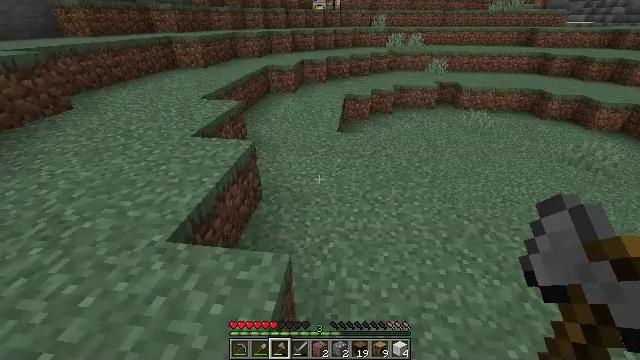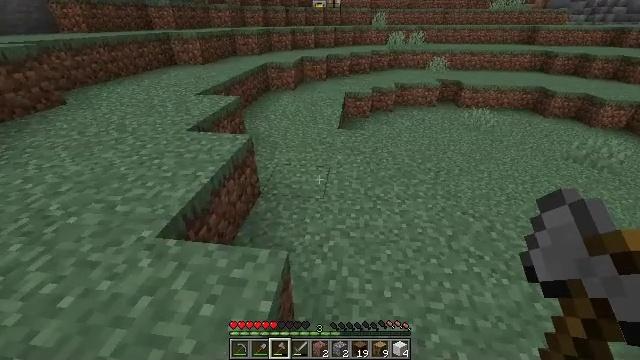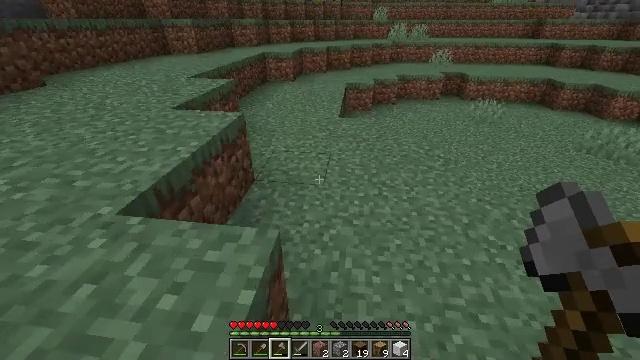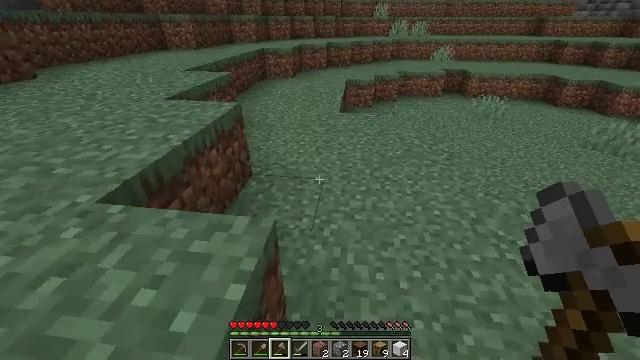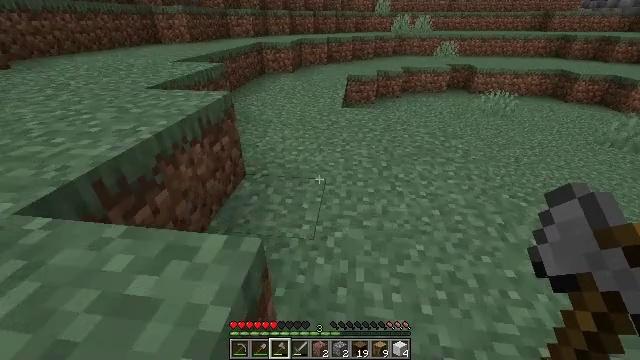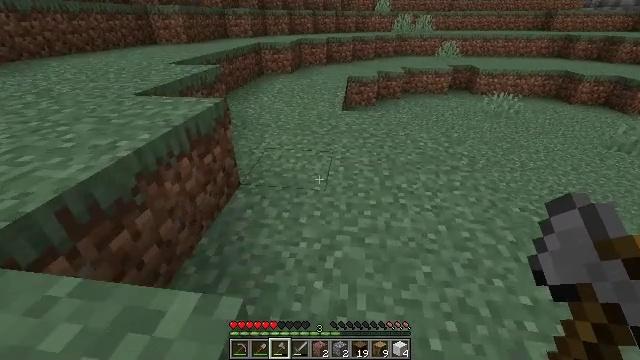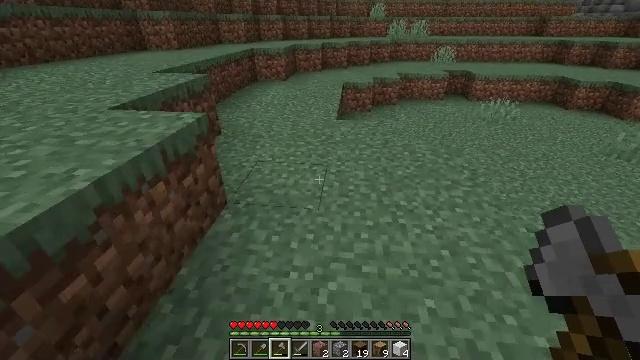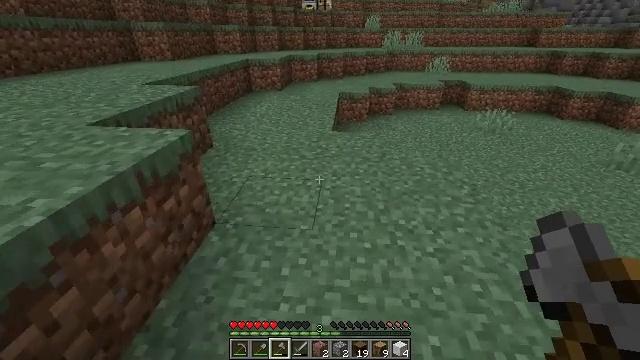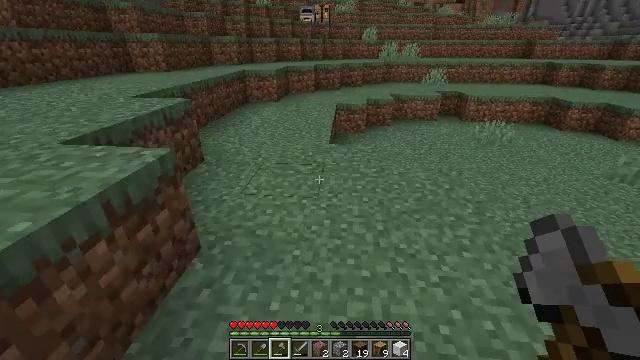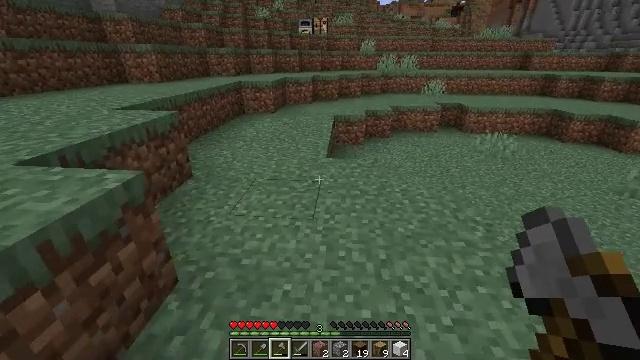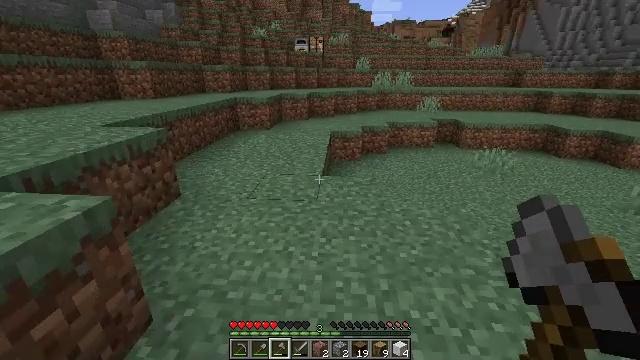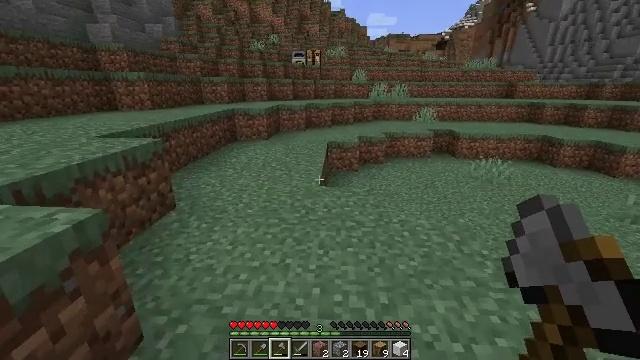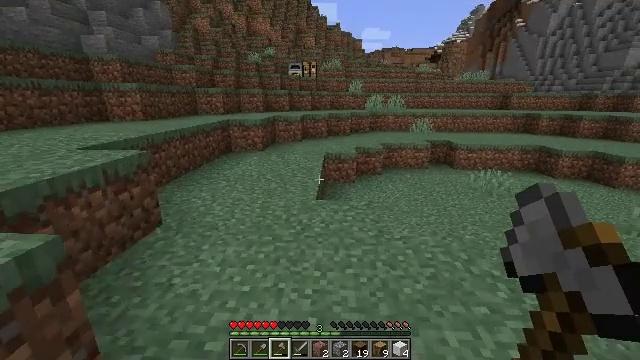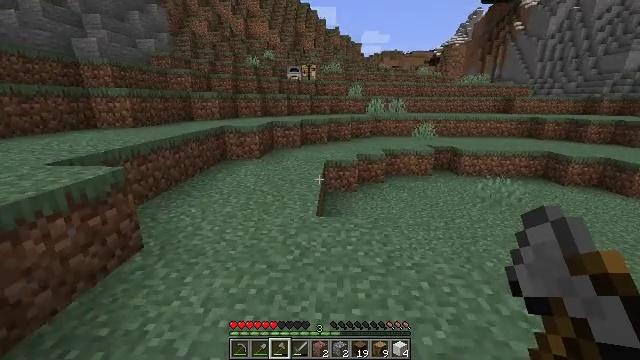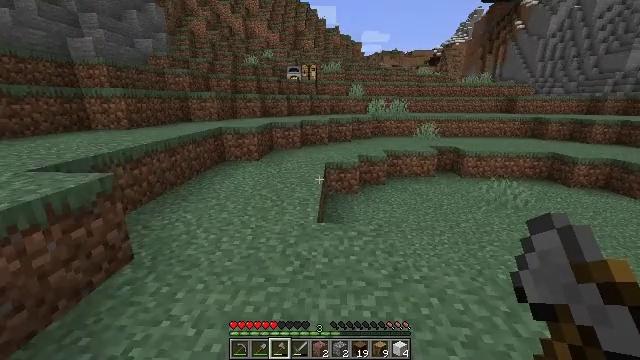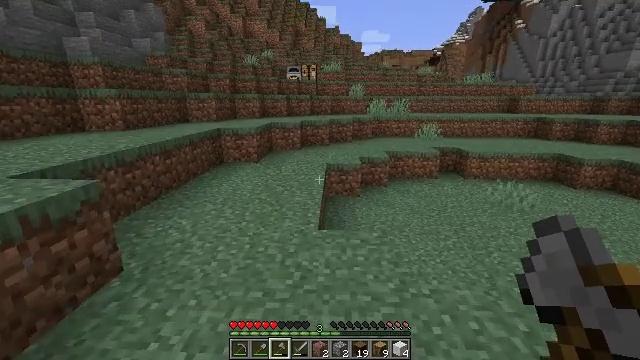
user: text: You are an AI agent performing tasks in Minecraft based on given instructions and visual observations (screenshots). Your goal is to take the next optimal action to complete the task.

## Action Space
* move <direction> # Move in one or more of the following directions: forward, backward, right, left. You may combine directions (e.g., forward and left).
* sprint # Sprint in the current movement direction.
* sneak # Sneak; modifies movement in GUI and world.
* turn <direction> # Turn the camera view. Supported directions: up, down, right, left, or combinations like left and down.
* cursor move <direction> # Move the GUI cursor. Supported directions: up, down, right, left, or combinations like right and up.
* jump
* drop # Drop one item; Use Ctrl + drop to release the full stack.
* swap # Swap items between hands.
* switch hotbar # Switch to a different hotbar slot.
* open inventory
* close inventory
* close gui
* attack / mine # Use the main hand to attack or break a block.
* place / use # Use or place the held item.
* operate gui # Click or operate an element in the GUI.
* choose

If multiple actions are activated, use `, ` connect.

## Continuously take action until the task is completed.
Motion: motion action
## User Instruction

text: craft item air
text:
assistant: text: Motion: move forward
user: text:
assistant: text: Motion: move forward
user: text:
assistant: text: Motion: move forward
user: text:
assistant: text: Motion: move forward
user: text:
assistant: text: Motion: move forward
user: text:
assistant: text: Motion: move forward
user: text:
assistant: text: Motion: move forward, turn up
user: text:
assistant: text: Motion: move forward, turn up
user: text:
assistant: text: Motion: move forward, turn up
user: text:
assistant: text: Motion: move forward, turn up
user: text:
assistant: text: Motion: move forward, turn up
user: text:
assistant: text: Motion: move forward, turn up
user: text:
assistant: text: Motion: move forward
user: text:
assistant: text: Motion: move forward
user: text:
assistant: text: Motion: move forward
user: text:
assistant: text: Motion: move forward
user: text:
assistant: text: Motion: move forward
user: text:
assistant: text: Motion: move forward, turn left and up
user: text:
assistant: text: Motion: move forward, turn up
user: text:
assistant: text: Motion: move forward
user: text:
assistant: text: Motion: move forward
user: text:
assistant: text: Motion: move forward
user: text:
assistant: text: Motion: move forward
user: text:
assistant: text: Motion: move forward
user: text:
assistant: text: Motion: move forward and move left
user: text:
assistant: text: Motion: move forward and move left
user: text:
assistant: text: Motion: move forward and move left
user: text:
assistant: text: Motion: move forward and move left
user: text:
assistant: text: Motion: move forward
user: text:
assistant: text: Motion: move forward